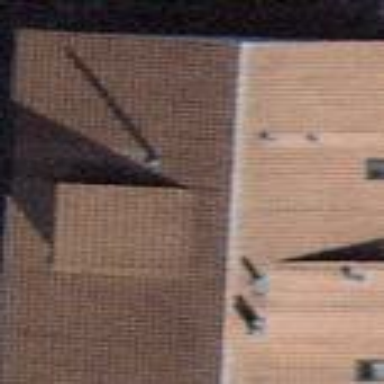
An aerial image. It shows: Building with tile roof.